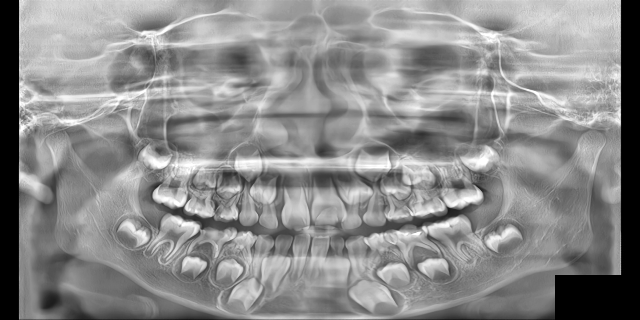
child